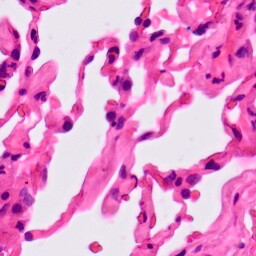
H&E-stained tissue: Lung